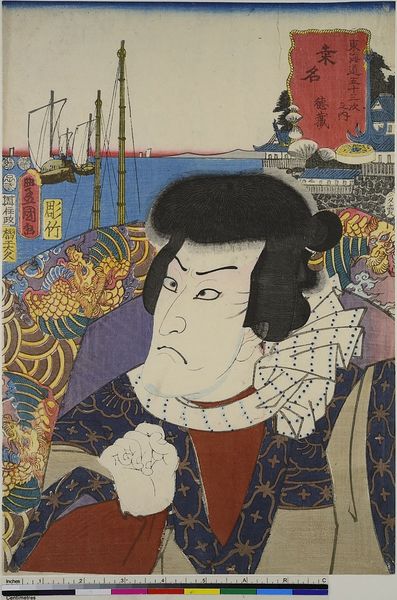
Titel: Kuwana: Der Schauspieler Onoe Kikugoro III als Tokuzo, Blatt 43 aus der Serie: Die 53 Stationen des Tokaido
Künstler: Utagawa Kunisada
Standort: Hamburg
Institution: Museum für Kunst und Gewerbe Hamburg
Schlagwörter: blau, meer, wasser, weiß, bunt, frau, schwarz, rot, beige, alt, gesicht, figur, gold, theater, holzschnitt, japan, schiff, segelboot, segelschiff, hair, wütend, pattern, print, schriftzeichen, asien, druckgraphik, druckgrafik, faust, asiatisch, kunst, chinesisch, ostasien, china, hand, man, krieger, zeit, schauspieler, farbholzschnitt, boats, schauspielerin, ink, tourismus, reisen, art, chinese, kabuki, edo, reproduktionen, frown, samurai, druckerzeugnisse, segeljacht, segelyacht, theateraufführung, ukiyo, u-kikio, floating world